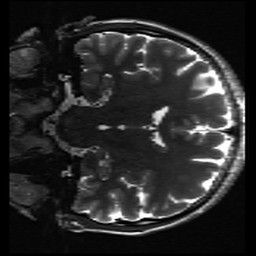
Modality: inplaneT2
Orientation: coronal